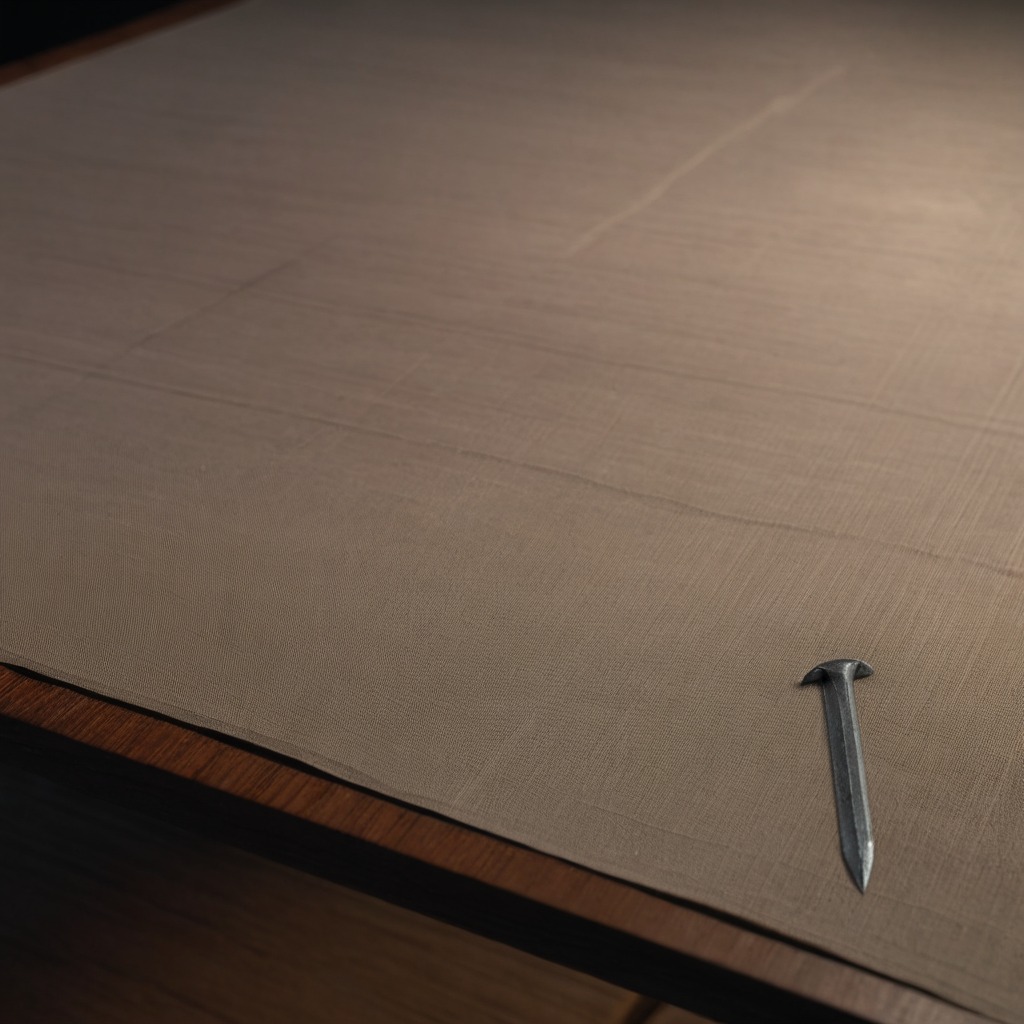
A nail is lying on the wooden table inside a workshop at night.